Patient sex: F
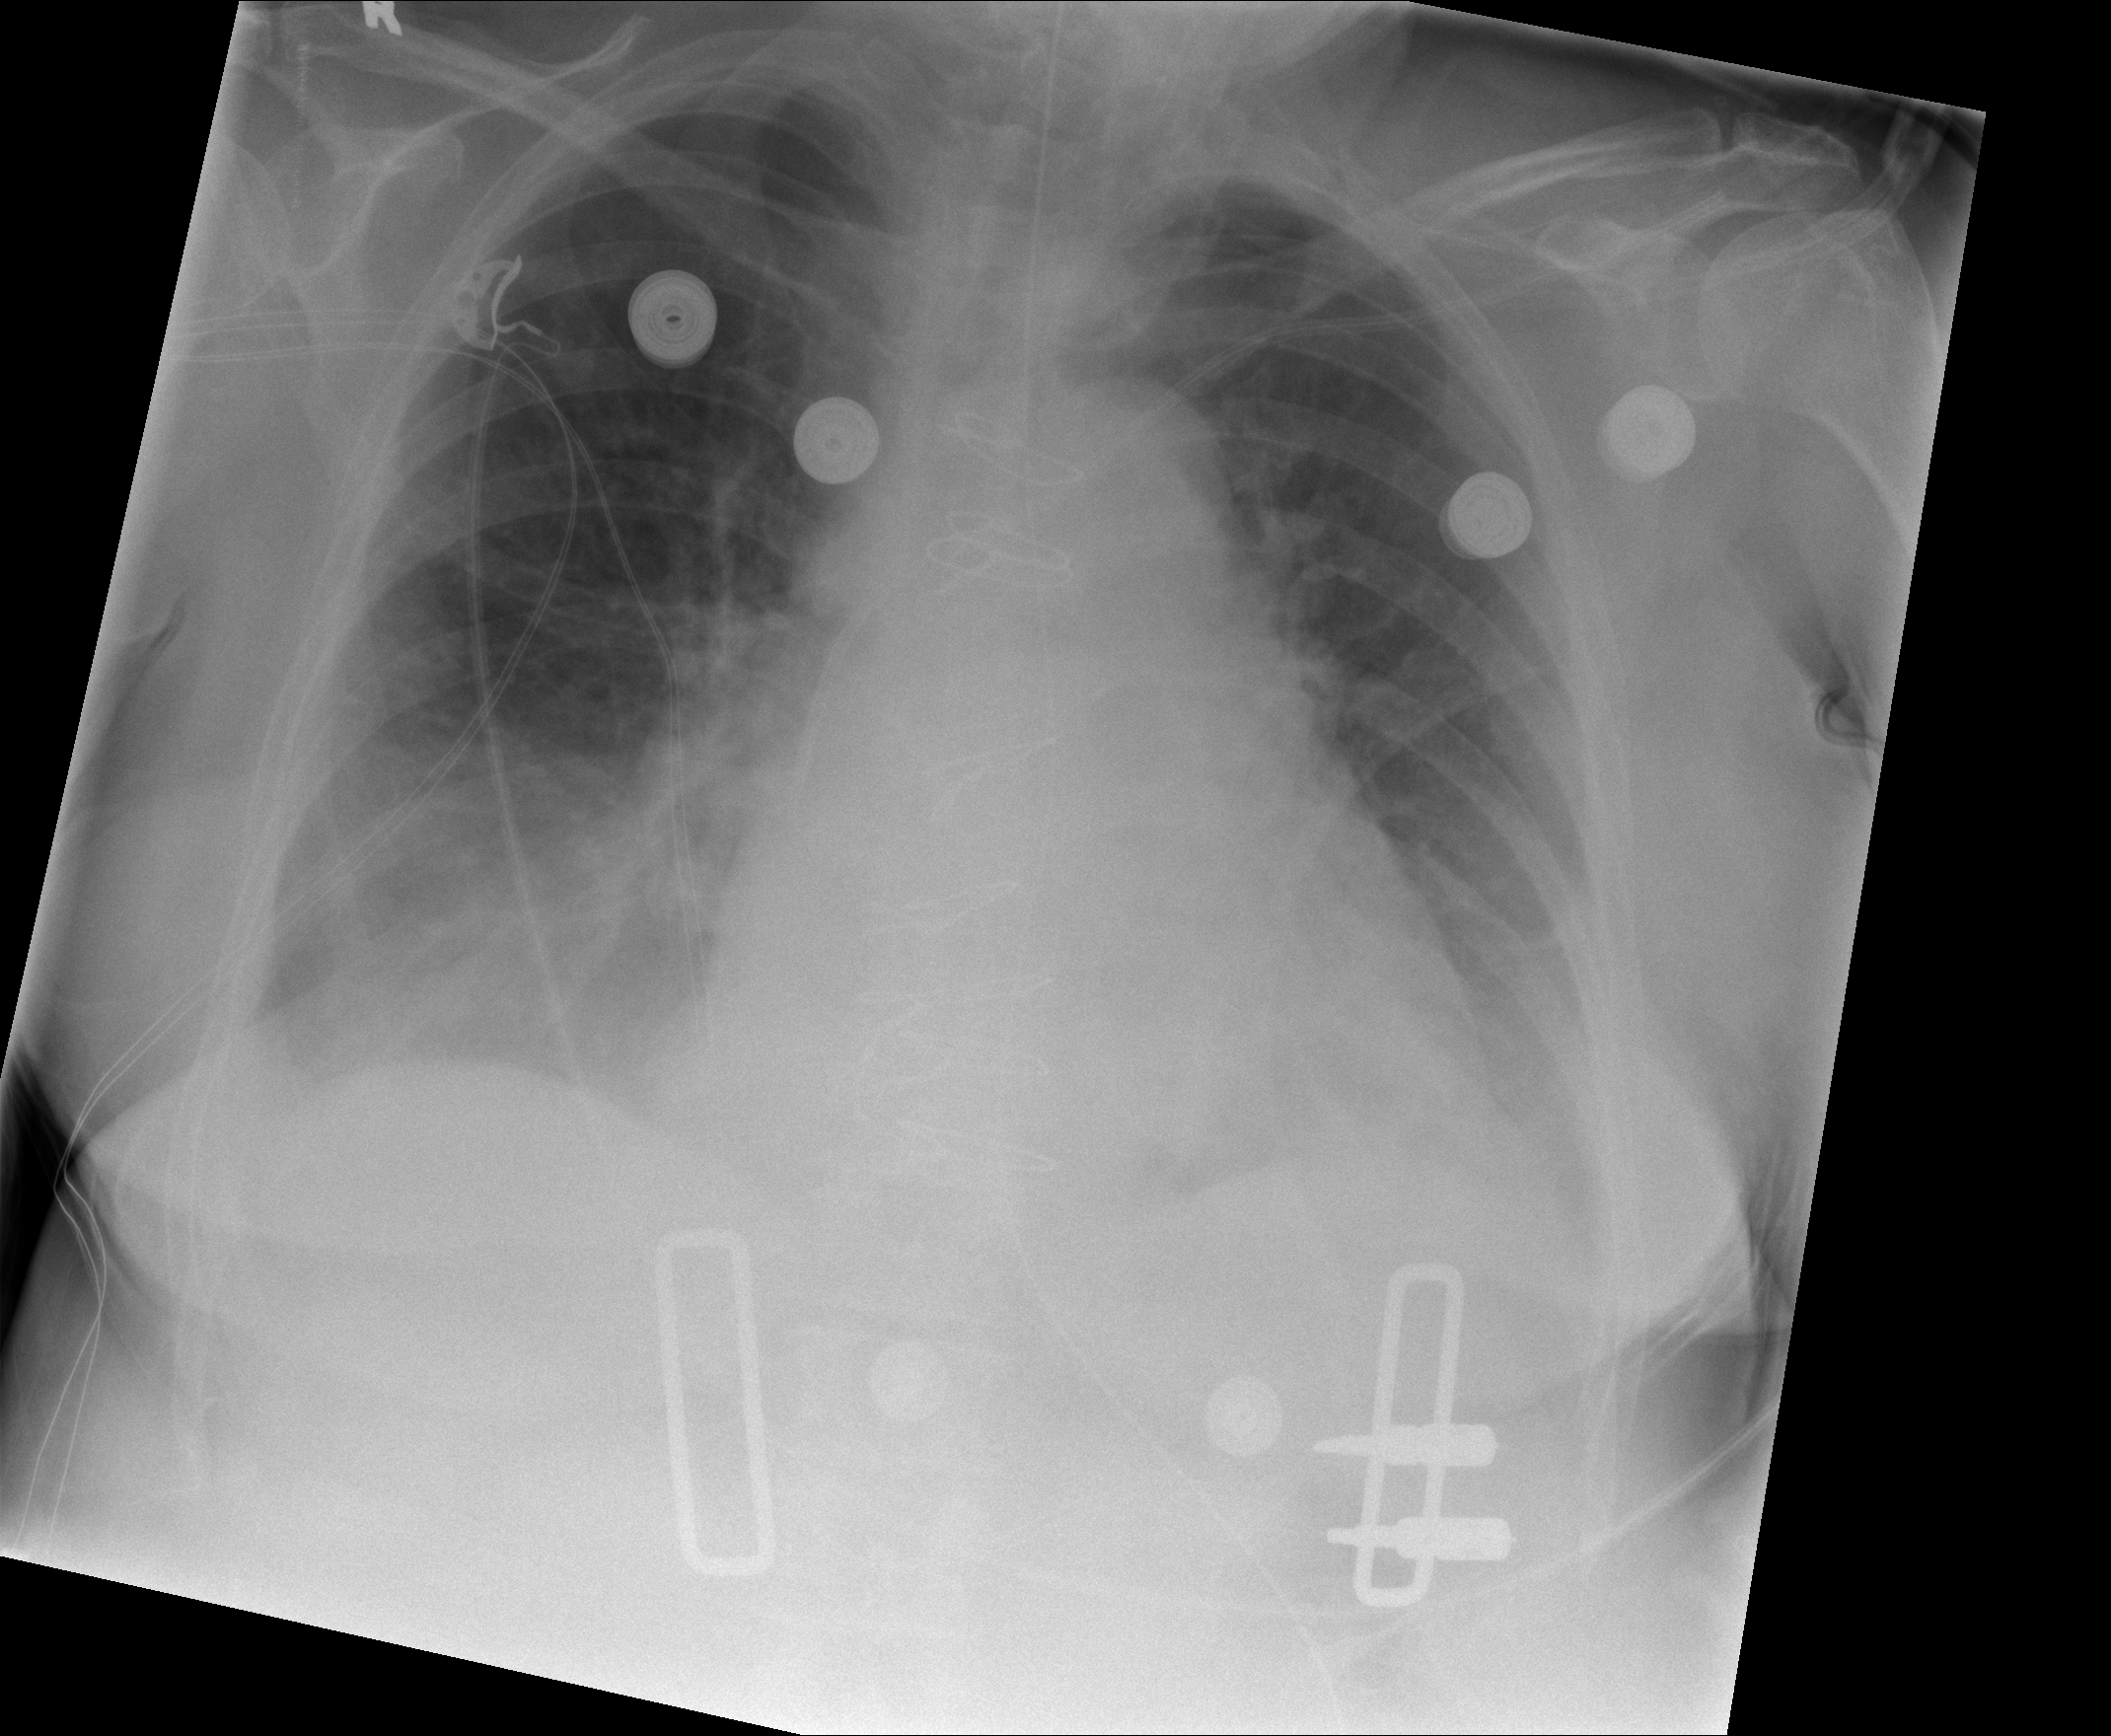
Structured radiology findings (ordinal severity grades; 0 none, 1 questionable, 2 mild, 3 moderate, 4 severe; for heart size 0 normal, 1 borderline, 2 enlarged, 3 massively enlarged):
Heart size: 2
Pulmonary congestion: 0
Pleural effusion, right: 2
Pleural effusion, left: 2
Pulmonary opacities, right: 0
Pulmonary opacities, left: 0
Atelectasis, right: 2
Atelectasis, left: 2